【题型】选择题　【知识点】函数　【难度】easy
已知函数$f(x)$的导函数为$f'(x)$，$f(x)$的图象如图所示，则（ ）

\vspace{1em}

A. $f'(x_1) > f'(x_3) > f'(x_2)$

B. $f'(x_2) > f'(x_1) > f'(x_3)$

C. $f'(x_3) > f'(x_1) > f'(x_2)$

D. $f'(x_1) > f'(x_2) > f'(x_3)$

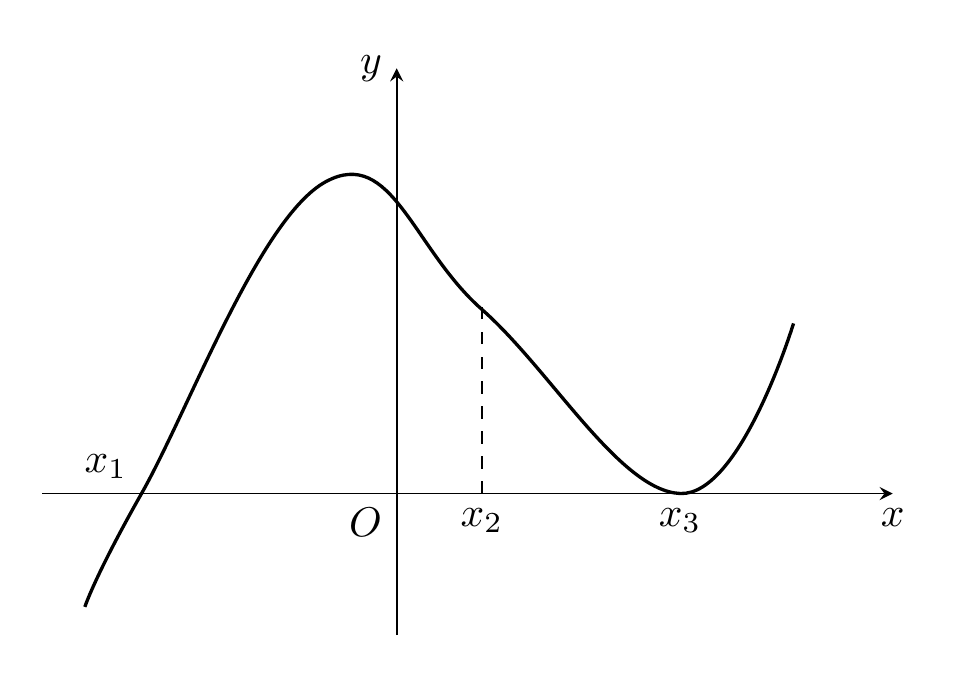
【解答】
\textbf{【答案】} A

\textbf{【分析】} 结合导数的几何意义即可求解。

\textbf{【解答】}
解：根据导数几何意义可知，$f'(x_1) > 0$，$f'(x_2) < 0$，$f'(x_3) = 0$。

故选：A.

\textbf{【点评】} 本题主要考查了导数几何意义的应用，属于基础题。